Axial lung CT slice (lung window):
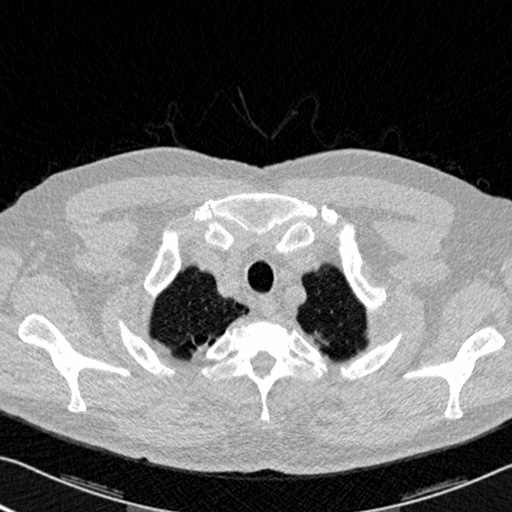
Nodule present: no